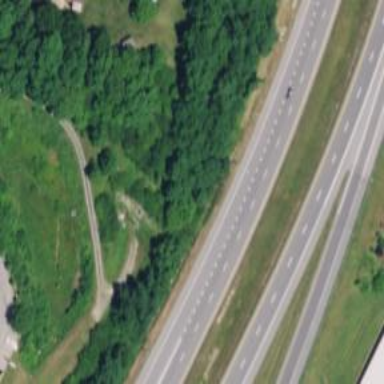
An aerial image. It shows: Motorway junction.